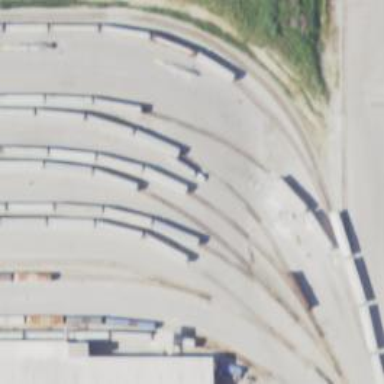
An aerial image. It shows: Rail spur service.